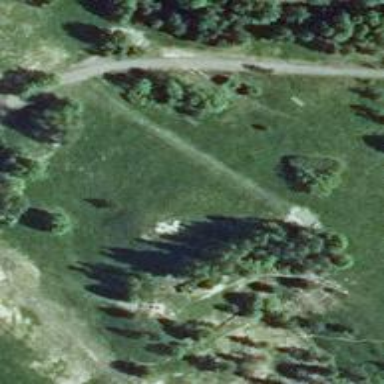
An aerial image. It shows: Disc golf hole.